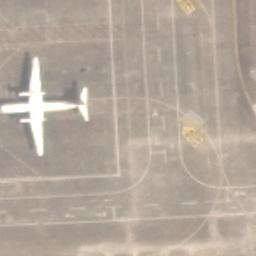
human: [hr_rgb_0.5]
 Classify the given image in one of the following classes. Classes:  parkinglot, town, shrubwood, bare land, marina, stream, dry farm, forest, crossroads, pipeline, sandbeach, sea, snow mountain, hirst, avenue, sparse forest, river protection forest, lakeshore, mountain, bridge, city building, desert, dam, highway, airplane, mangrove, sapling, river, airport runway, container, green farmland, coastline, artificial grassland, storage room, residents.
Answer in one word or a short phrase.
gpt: airplane